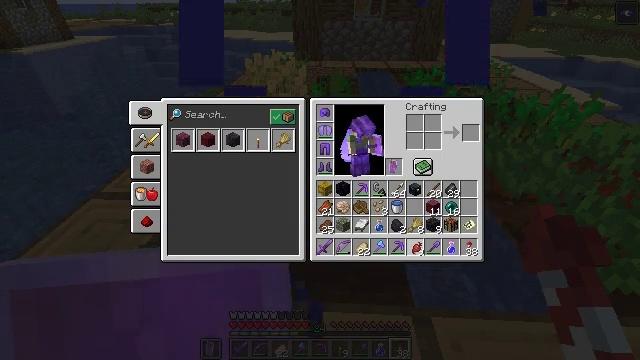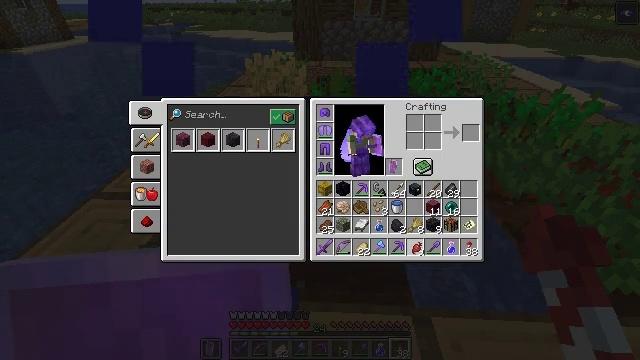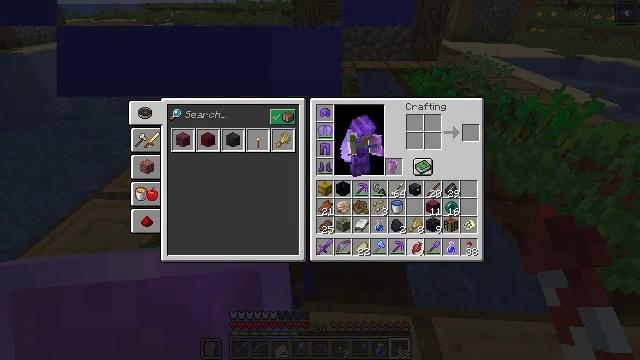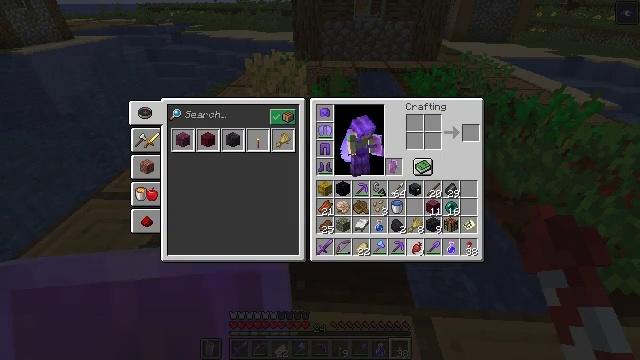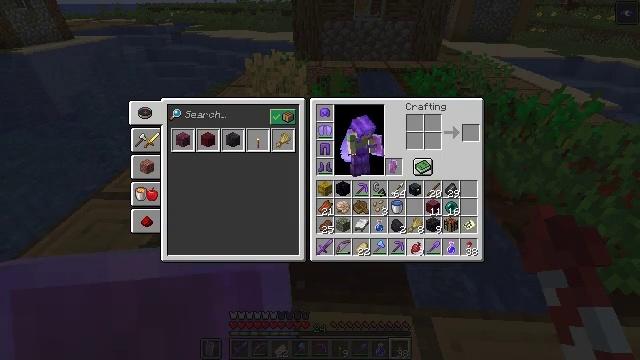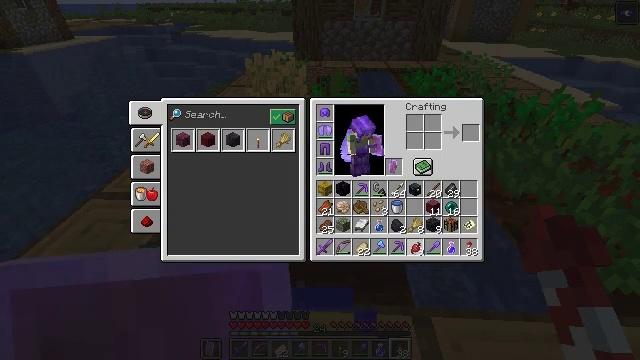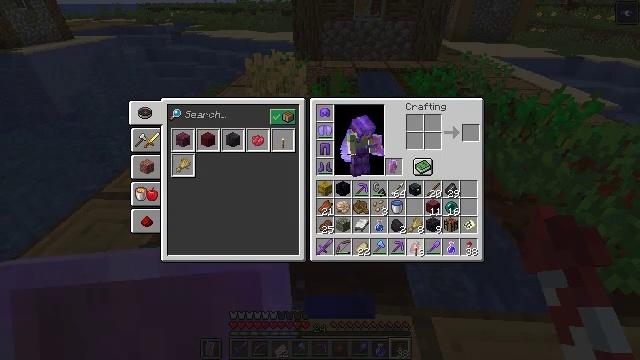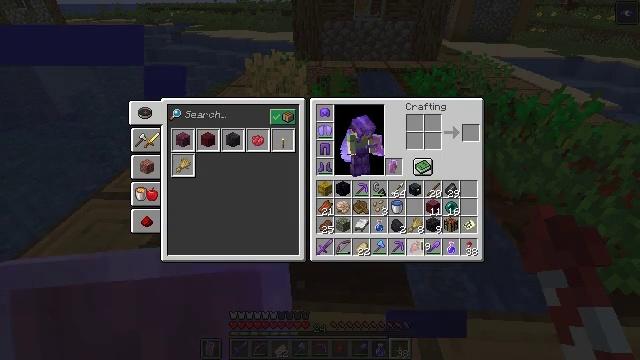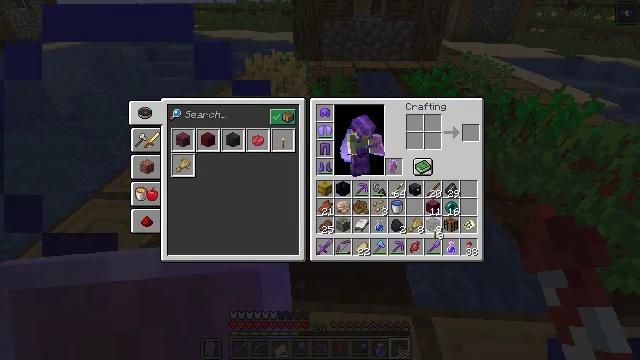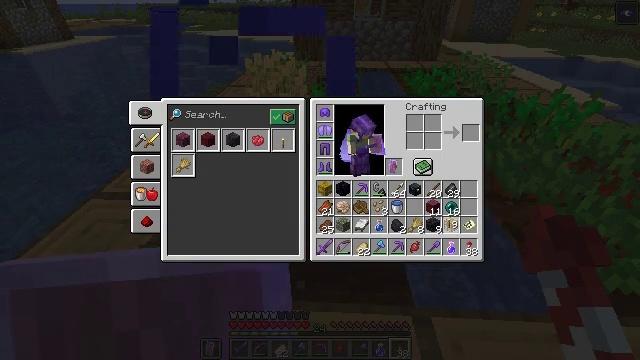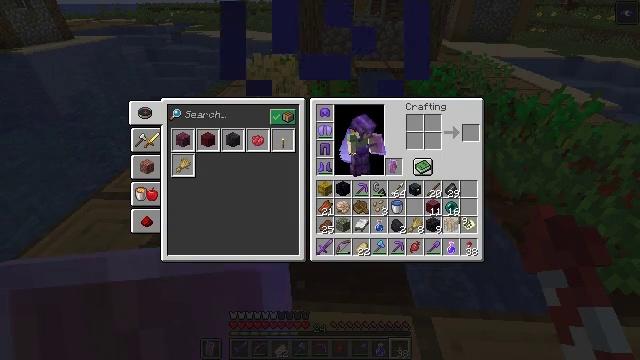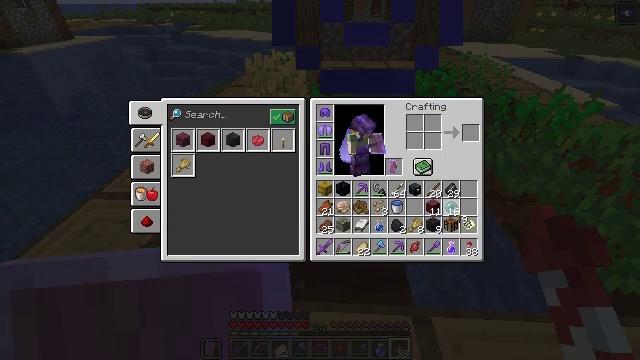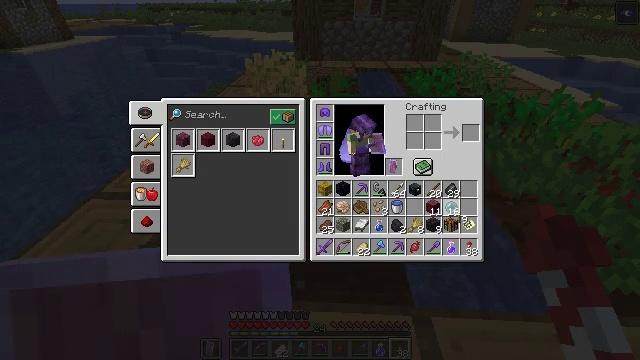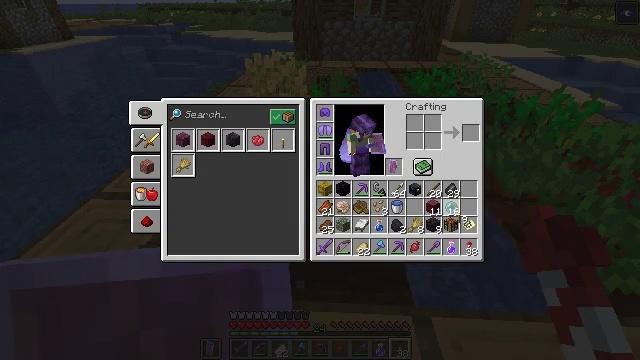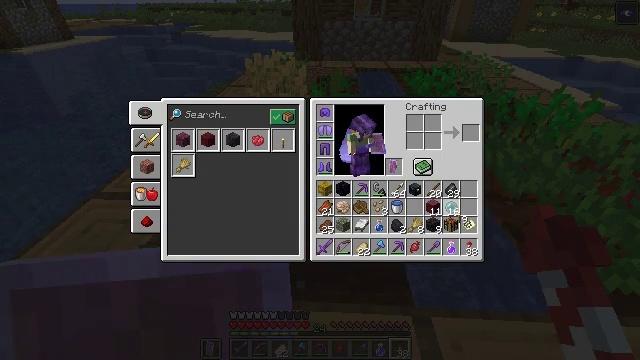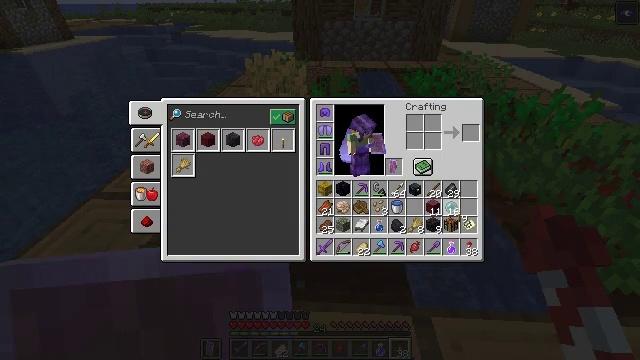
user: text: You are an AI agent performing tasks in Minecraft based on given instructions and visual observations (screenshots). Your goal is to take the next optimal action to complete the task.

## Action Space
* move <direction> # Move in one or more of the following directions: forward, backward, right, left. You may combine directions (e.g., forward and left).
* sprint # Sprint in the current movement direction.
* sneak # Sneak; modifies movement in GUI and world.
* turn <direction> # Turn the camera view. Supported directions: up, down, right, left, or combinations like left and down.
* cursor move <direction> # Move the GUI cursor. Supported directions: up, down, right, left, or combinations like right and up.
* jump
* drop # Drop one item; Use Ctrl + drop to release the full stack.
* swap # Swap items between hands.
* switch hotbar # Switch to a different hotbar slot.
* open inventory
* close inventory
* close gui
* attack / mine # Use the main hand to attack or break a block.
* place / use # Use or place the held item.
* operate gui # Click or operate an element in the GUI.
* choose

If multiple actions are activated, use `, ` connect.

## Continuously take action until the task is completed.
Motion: motion action
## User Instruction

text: Remove a beetroot from the inventory.
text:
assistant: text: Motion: no_op
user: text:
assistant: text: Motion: no_op
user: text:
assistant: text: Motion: attack / mine
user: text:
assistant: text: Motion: attack / mine
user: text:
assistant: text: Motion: attack / mine
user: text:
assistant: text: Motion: no_op
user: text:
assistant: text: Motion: no_op
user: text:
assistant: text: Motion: turn right and up
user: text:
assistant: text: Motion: turn right and up
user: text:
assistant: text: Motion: turn right
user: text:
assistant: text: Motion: no_op
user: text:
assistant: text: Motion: no_op
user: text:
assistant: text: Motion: no_op
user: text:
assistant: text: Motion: no_op
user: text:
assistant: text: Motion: no_op
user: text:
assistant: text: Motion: no_op
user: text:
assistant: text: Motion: no_op
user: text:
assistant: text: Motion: no_op
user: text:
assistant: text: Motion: no_op
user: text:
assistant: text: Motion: no_op
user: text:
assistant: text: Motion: no_op
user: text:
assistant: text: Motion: attack / mine
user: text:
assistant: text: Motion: attack / mine
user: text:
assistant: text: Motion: attack / mine
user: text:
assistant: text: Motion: no_op
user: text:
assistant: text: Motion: no_op
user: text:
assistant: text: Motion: no_op
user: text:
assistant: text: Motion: no_op
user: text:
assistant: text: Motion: no_op
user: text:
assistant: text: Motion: no_op